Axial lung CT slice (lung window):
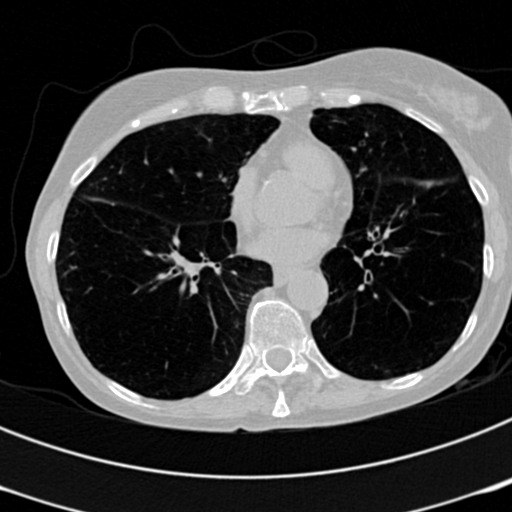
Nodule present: no